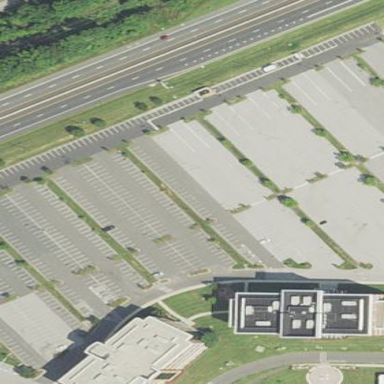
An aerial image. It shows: Parking space.